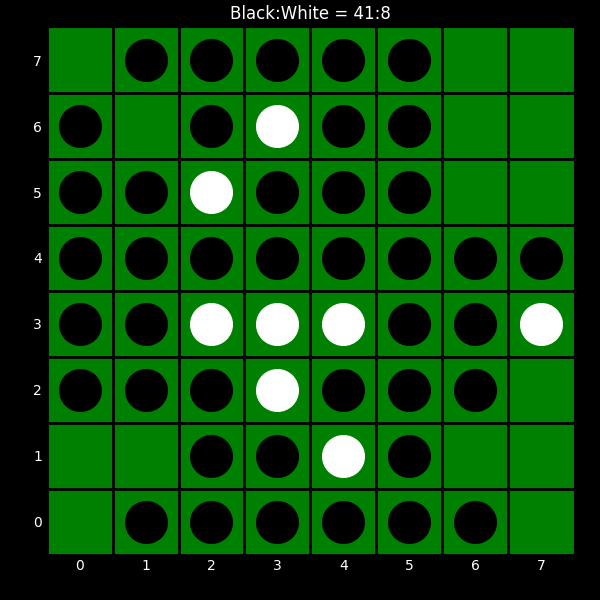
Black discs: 41
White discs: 8